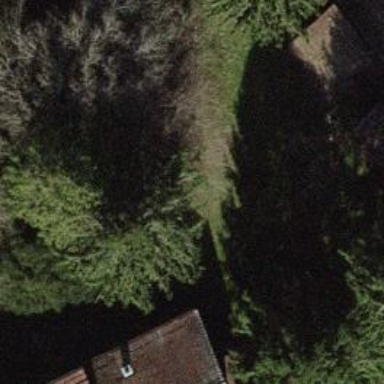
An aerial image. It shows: Garden with trees.